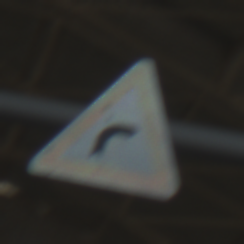
Verkehrszeichen: KurveRechts
Umgebung: Indoor, Urban
Tageszeit: Midday
Wetter: NotSpecified
Licht: Natural
Jahreszeit: NotSpecified
Kontrast: MediumContrast